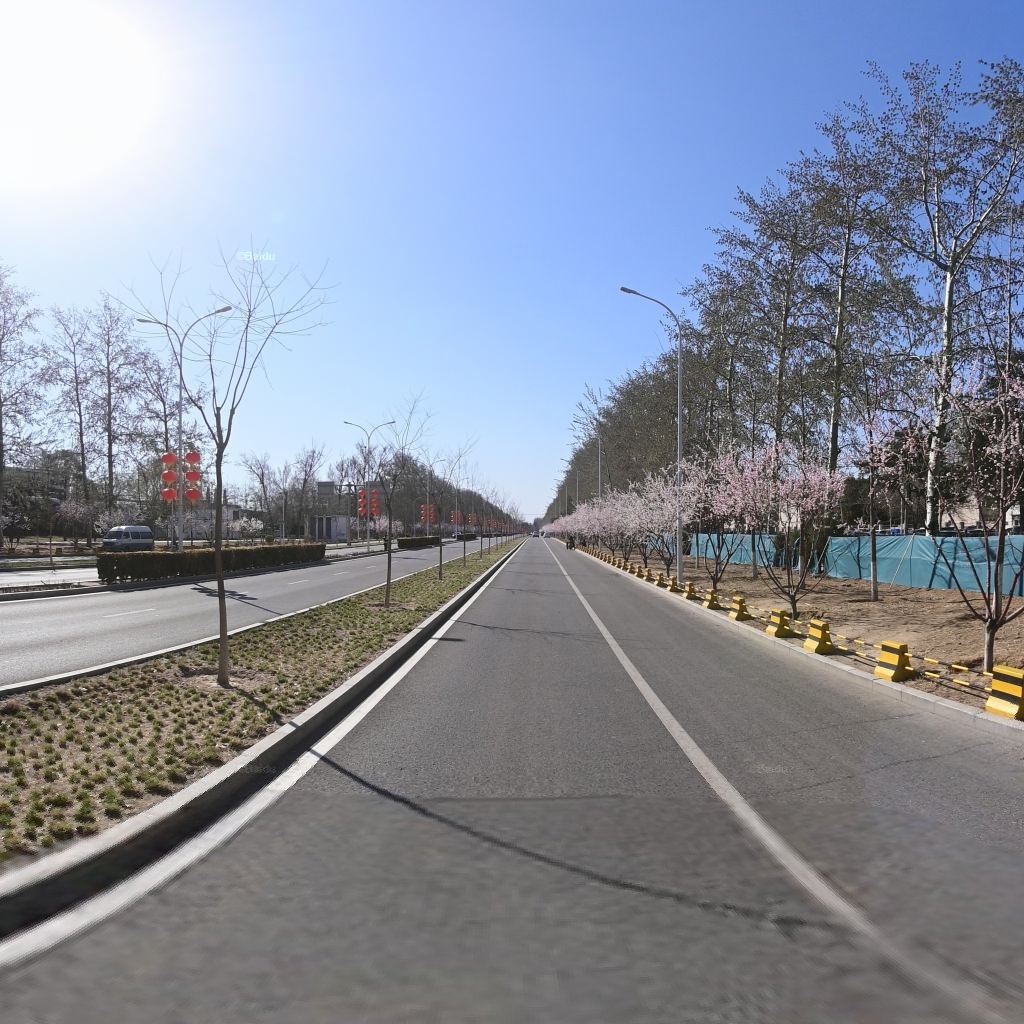
Region: Chaoyang
Road damage annotations: transverse crack, transverse crack